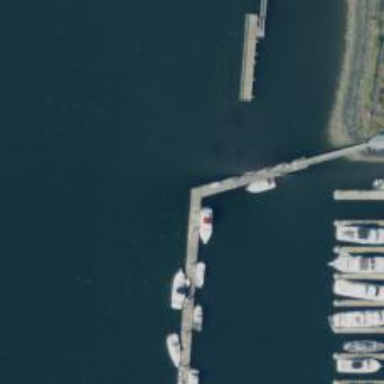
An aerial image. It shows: Man-made pier.